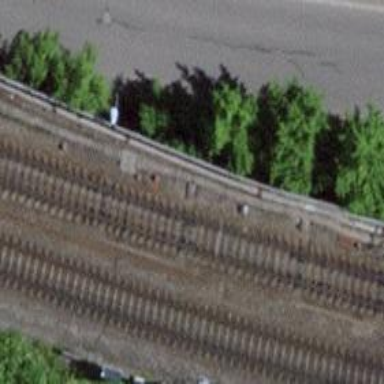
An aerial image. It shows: Bridge over railway track with contact line. The track has single embankment.